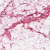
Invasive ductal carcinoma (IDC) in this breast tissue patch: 0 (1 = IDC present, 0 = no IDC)